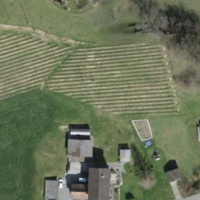
EUNIS habitat code: 55
Species observed at this site:
Salvia pratensis